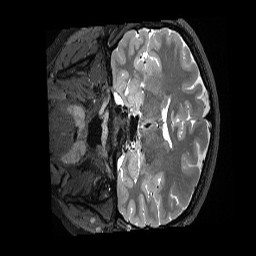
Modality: T2w
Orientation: coronal
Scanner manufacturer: siemens
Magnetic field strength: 3 T
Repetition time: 3.2 s
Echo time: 0.563 s